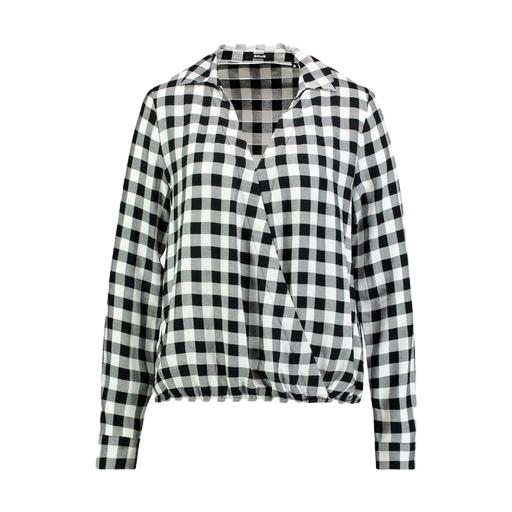
black petite gingham tie-front blouse, multicolor wrap front check shirt, checkered collared top, white background